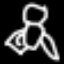
Label: frog